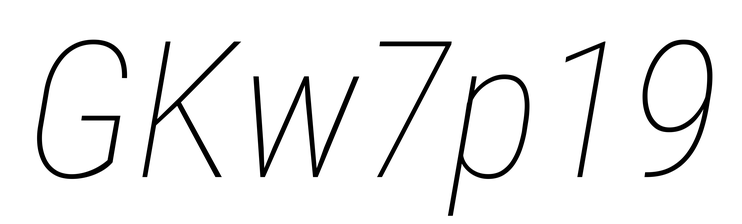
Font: Roboto-Italic_Condensed_Thin_Italic